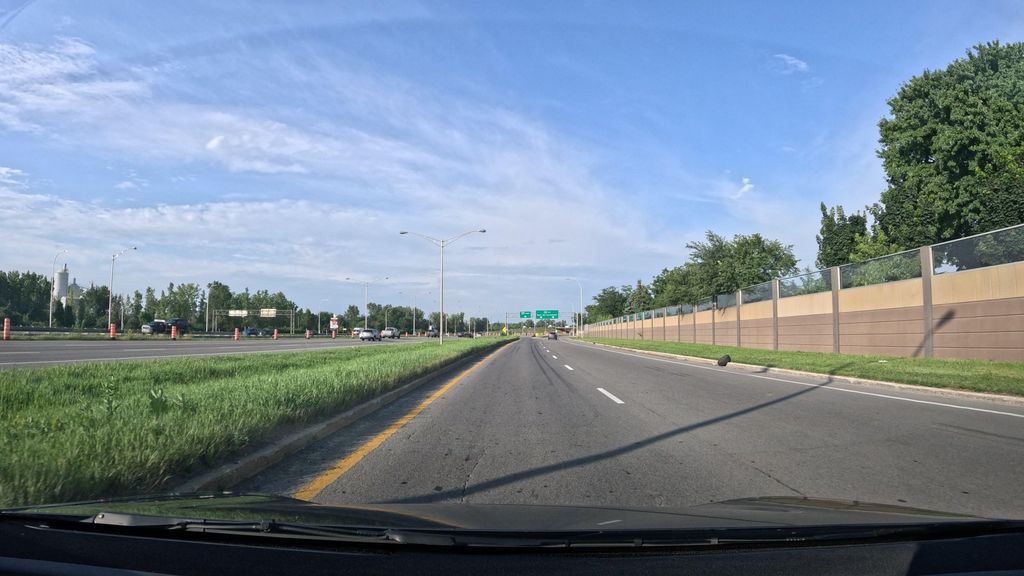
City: montreal